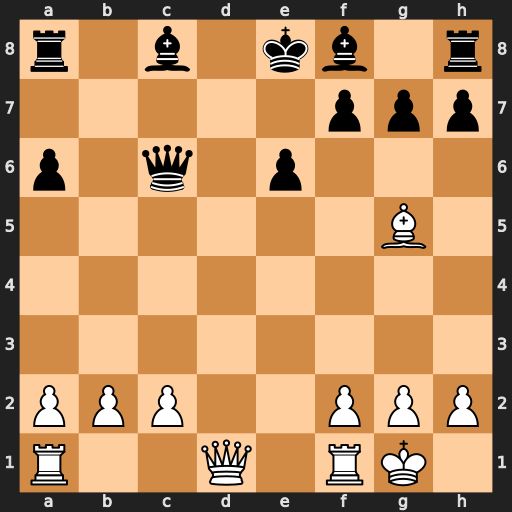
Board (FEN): r1b1kb1r/5ppp/p1q1p3/6B1/8/8/PPP2PPP/R2Q1RK1
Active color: w
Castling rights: kq
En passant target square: -
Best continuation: Qd8#